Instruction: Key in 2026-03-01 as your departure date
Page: home
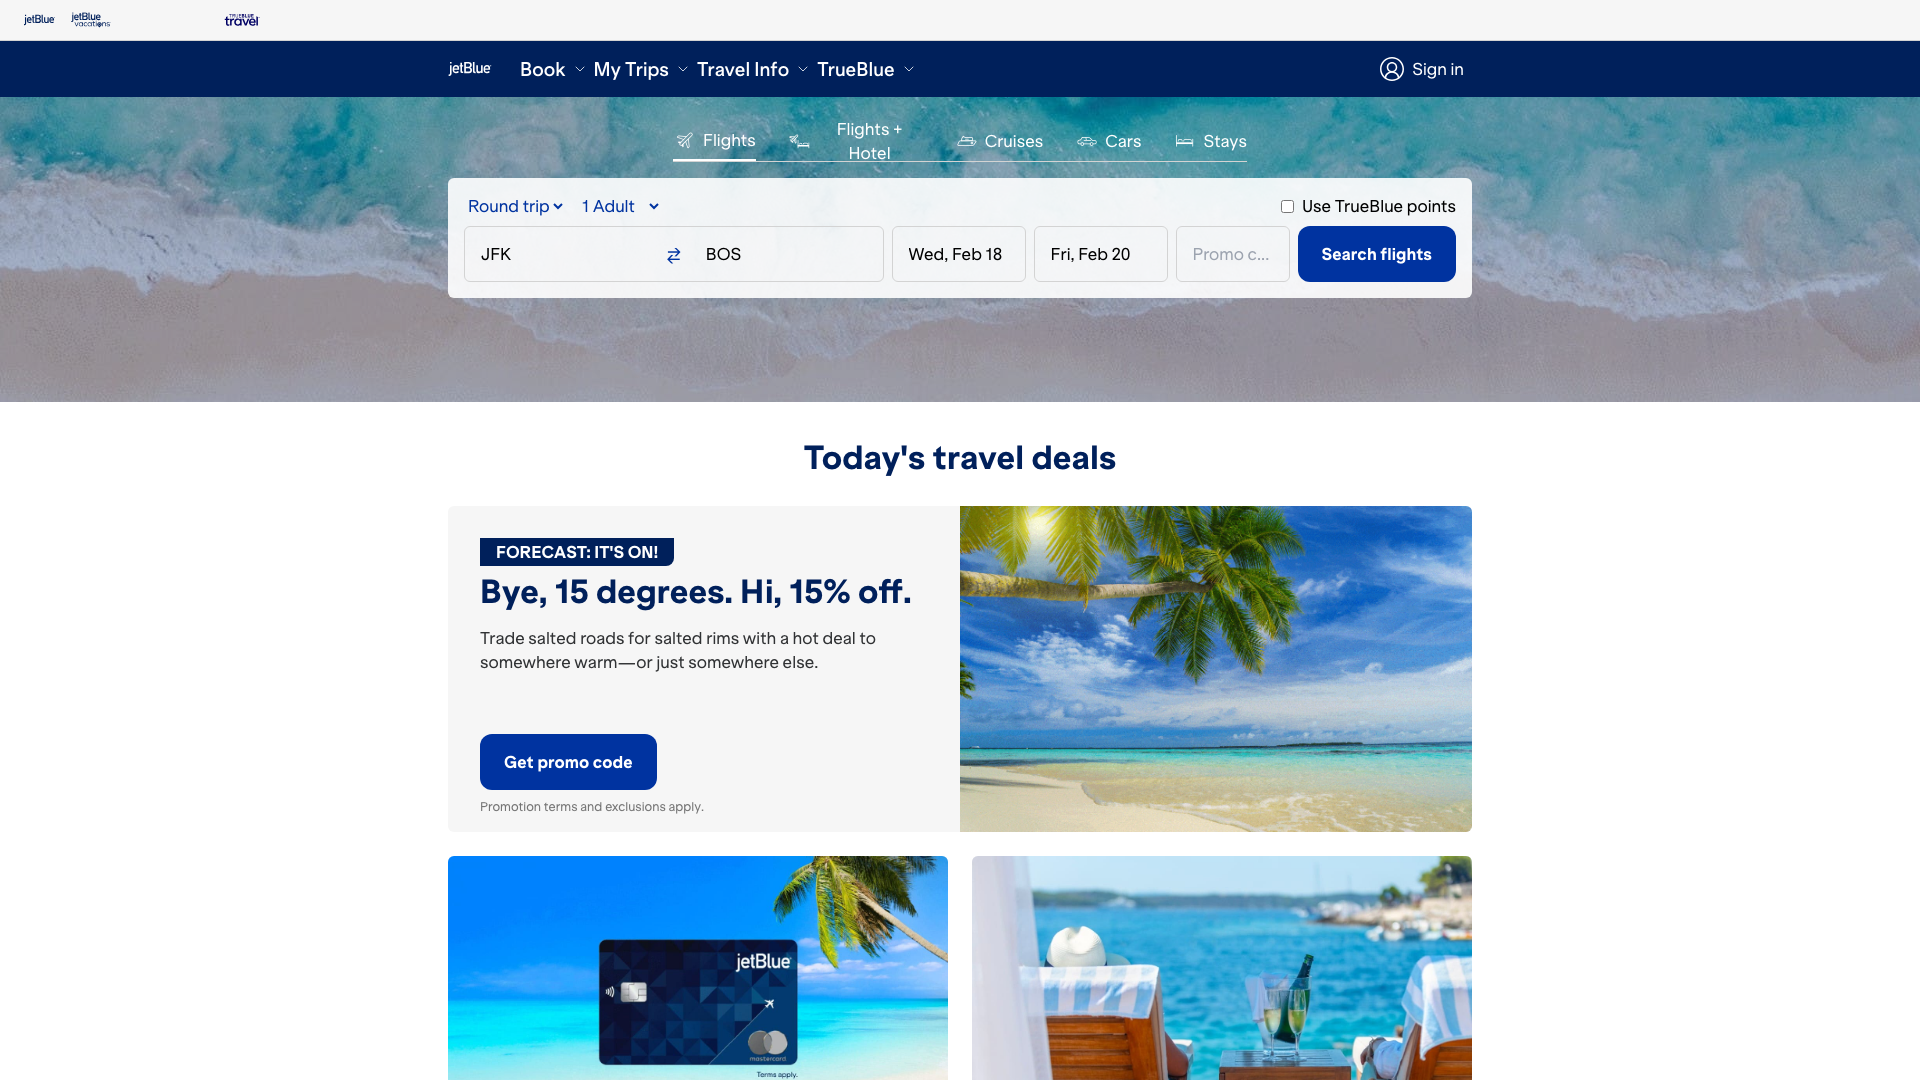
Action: type